Question: I've had troubles when trying to combine the result of 3 queries:

It's the result of 3 queries joined with union, they all pick datas in the same tables except for the last column and I'd like to have the result in one row, which would give me the result 17 in this case but I can't make it works...Any ideas?
thanks
edit: here is the code of the 3 queries used with union from the result above:
'''
select distinct SSN_ID,
TME_ID,
TME_LIBELLE,
convert(varchar,ssn_date_debut,103) as 'Debut',
CONVERT (varchar,ssn_date_fin,103) as 'Fin',
SSN_NB_JOURS,
COUNT (atr_id) as 'Total'
from SESSION
join INSCRIPTION on INS_SSN_ID = SSN_ID
join ACTEUR on INS_ATR_ID = ATR_ID
join theme on tme_id = ssn_tme_id
join ETAT_SESSION on esn_id = ssn_esn_id
join LIEU_SESSION on LSN_SSN_ID =ssn_id
join LIEU on LEU_ID = LSN_LEU_ID
where INS_DT_CONVOCATION is not null
and SSN_ESN_ID = 15
and SSN_JOURNEE_ETUDE = 1
and LEU_NOM is not null
and year(ssn_date_debut) = YEAR(GETDATE())
group by SSN_ID,TME_ID,TME_LIBELLE,ssn_date_debut,ssn_date_fin,SSN_NB_JOURS,ins_ssn_id
union
select distinct SSN_ID,
TME_ID,
TME_LIBELLE,
convert(varchar,ssn_date_debut,103) as 'Debut',
CONVERT (varchar,ssn_date_fin,103) as 'Fin',
SSN_NB_JOURS,
COUNT (atr_id) as 'Total'
from SESSION
join SESSION_FORMATEUR on ASN_SSN_ID = SSN_ID
join ACTEUR anim on anim.ATR_ID = asn_atr_id
join theme on tme_id = ssn_tme_id
join ETAT_SESSION on esn_id = ssn_esn_id
join LIEU_SESSION on LSN_SSN_ID =ssn_id
join LIEU on LEU_ID = LSN_LEU_ID
where SSN_ESN_ID = 15
and SSN_JOURNEE_ETUDE = 1
and LEU_NOM is not null
and year(ssn_date_debut) = YEAR(GETDATE())
group by SSN_ID, TME_ID,
TME_LIBELLE,ssn_date_debut,ssn_date_fin,SSN_NB_JOURS,asn_ssn_id
union
select distinct SSN_ID,
TME_ID,
TME_LIBELLE,
convert(varchar,ssn_date_debut,103) as 'Debut',
CONVERT (varchar,ssn_date_fin,103) as 'Fin',
SSN_NB_JOURS,
COUNT (atr_id) as 'Total'
from SESSION
left join INTERVENANT on ITV_SSN_ID = SSN_ID
left join ACTEUR on ITV_ATR_ID = ATR_ID
join theme on tme_id = ssn_tme_id
join ETAT_SESSION on esn_id = ssn_esn_id
join LIEU_SESSION on LSN_SSN_ID =ssn_id
join LIEU on LEU_ID = LSN_LEU_ID
where SSN_ESN_ID = 15
and SSN_JOURNEE_ETUDE = 1
and LEU_NOM is not null
and year(ssn_date_debut) = YEAR(GETDATE())
group by SSN_ID, TME_ID,
TME_LIBELLE,ssn_date_debut,ssn_date_fin,SSN_NB_JOURS,ITV_SSN_ID
'''
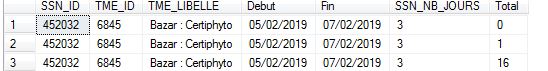
Answer: A derived query approach to get SUM on a total column:
'''
SELECT SSN_ID, TIME_ID, TIME_LIBELLE, DEBUT, FIN, SSN_NB_JOURS, SUM(Total) as Total
FROM
(
-- Your original SELECT with UNION
SELECT .. FROM ..
UNION ALL
SELECT .. FROM ..
UNION ALL
SELECT .. FROM ..
) d
GROUP BY SSN_ID, TIME_id, TIME_LIBELLE, DEBUT, FIN, SSN_NB_JOURS
'''
Such way should be a valid syntax on both: mysql and sql server